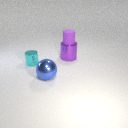
large purple metal cylinder to the right of small cyan metal cylinder